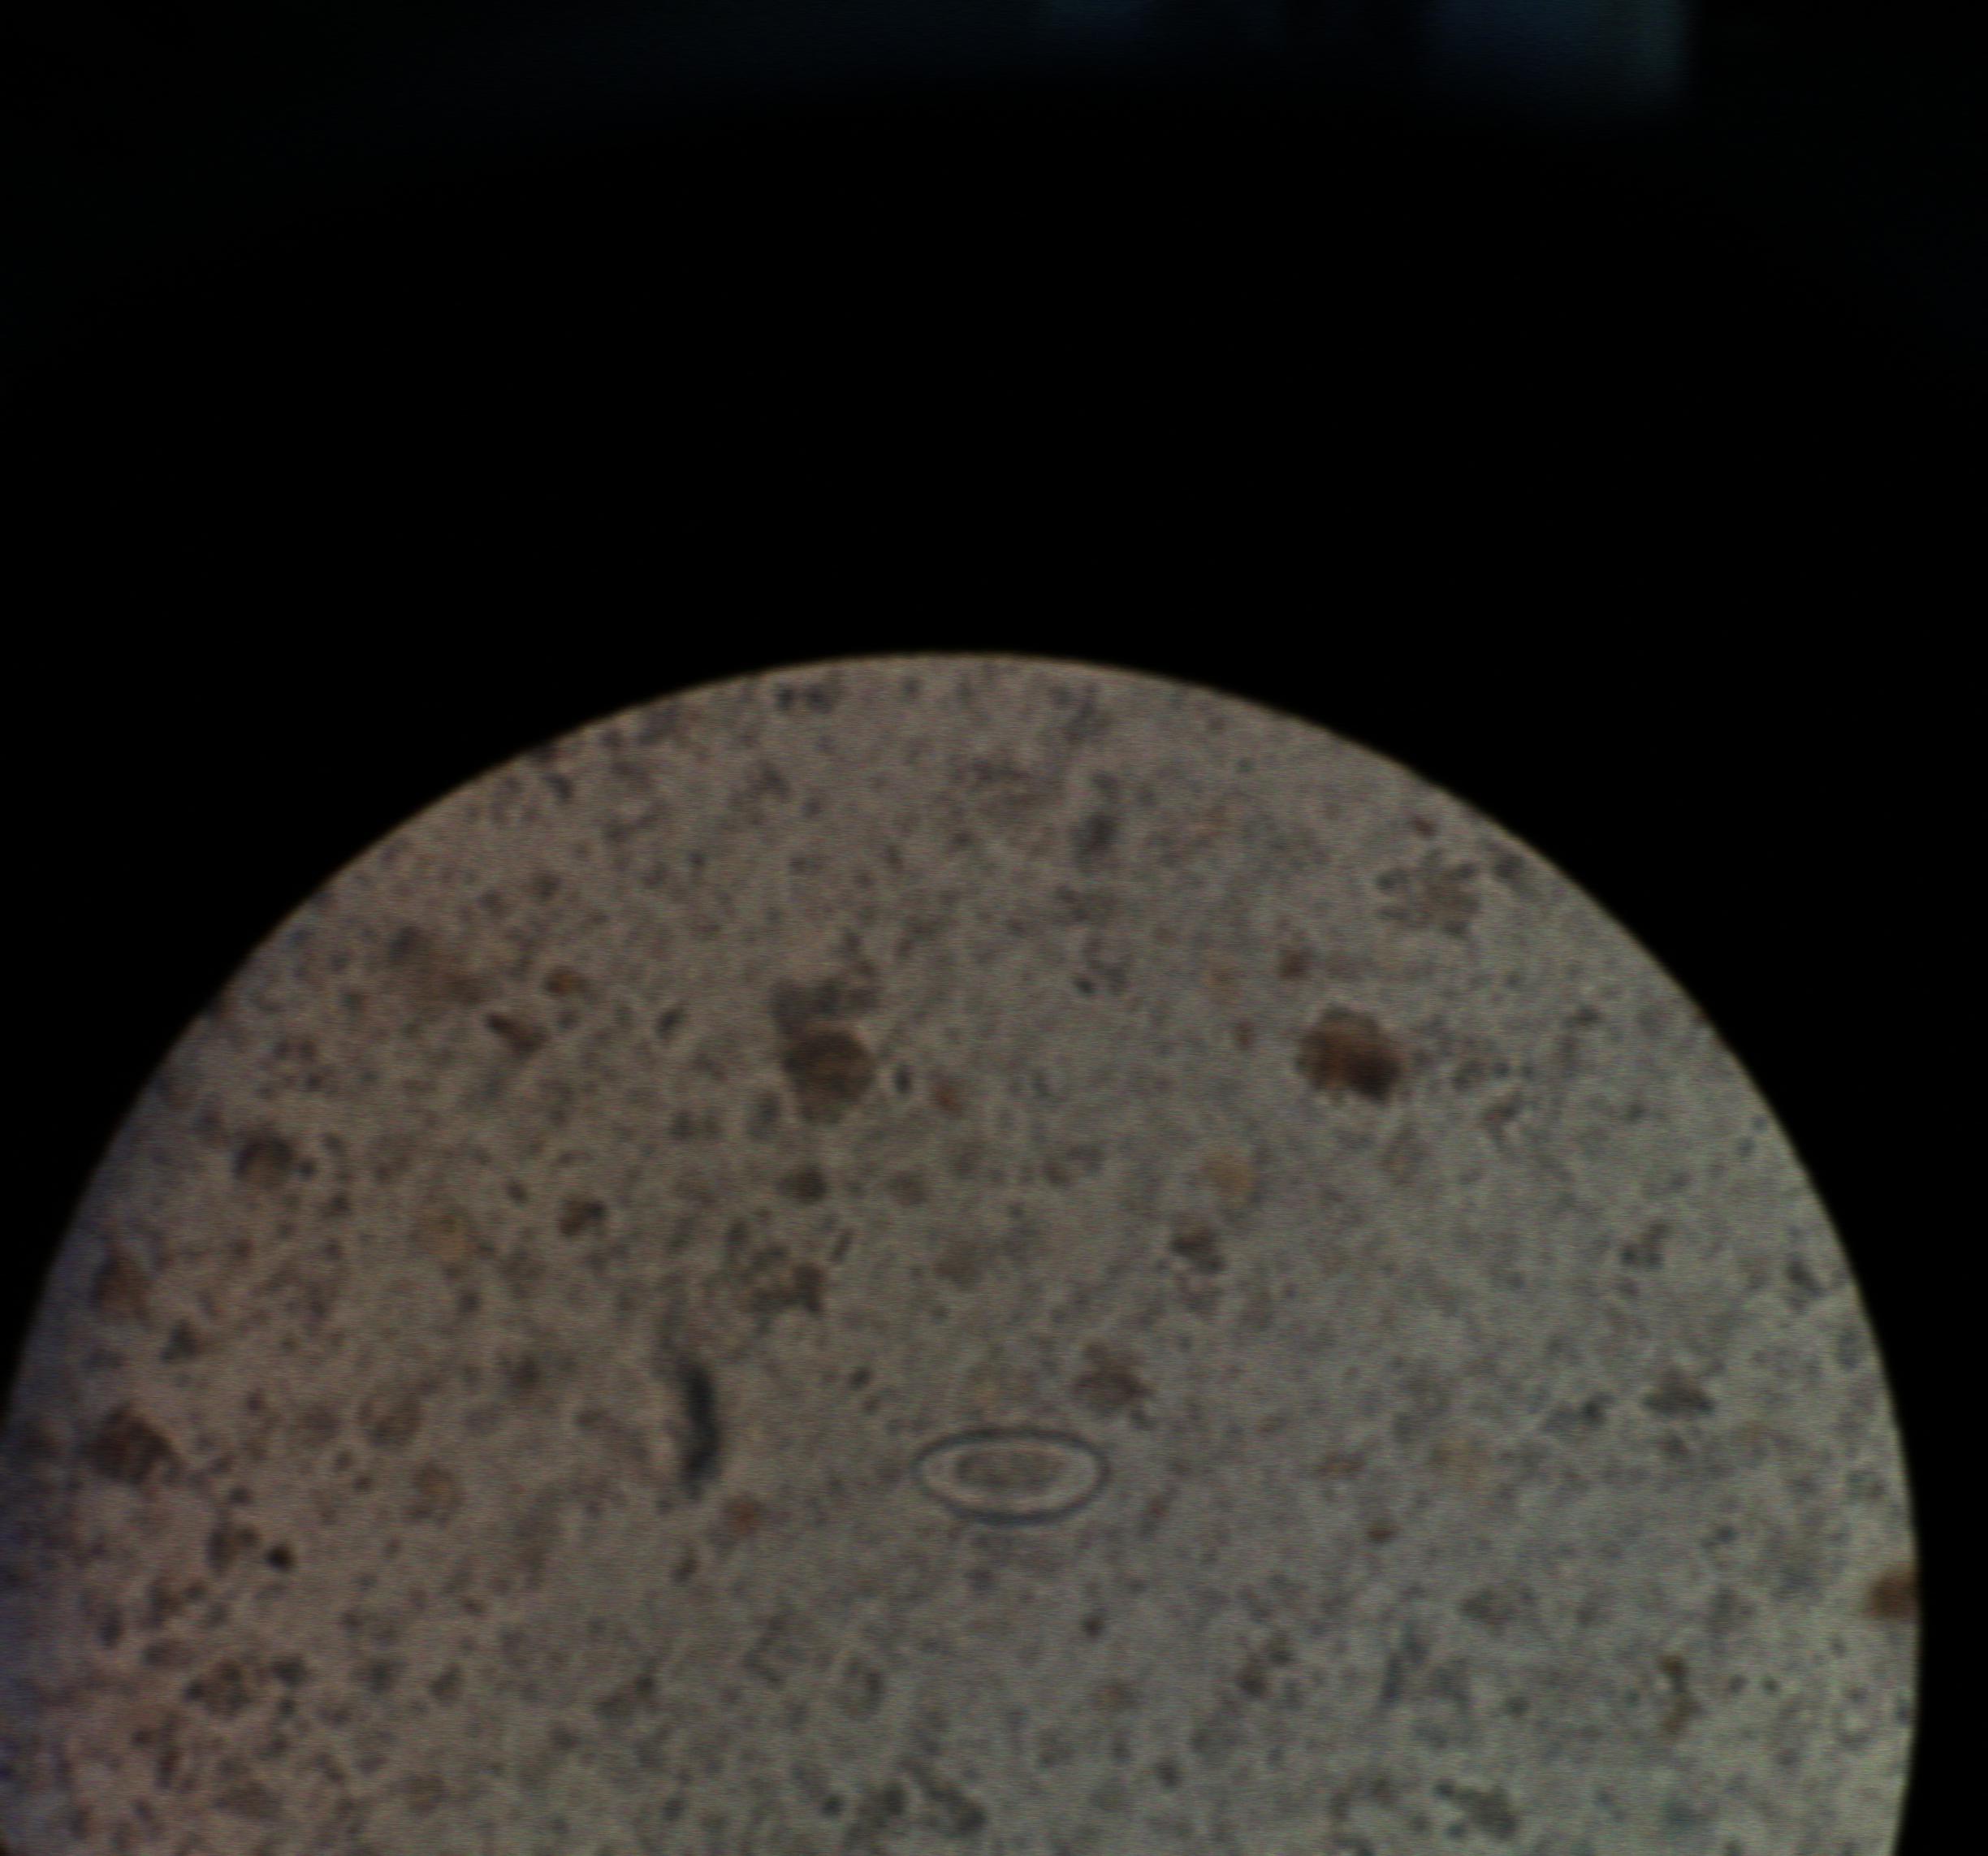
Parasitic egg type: Enterobius vermicularis